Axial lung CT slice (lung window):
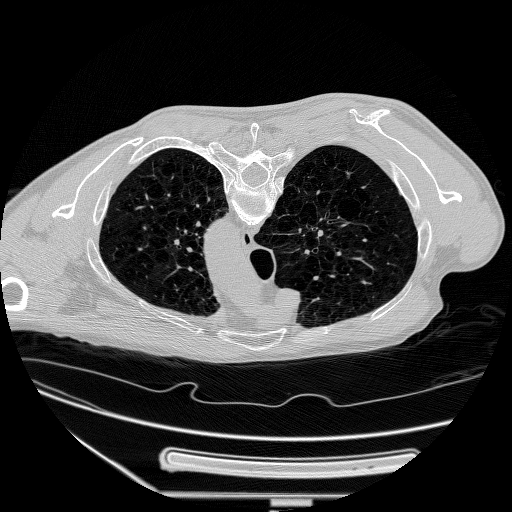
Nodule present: no